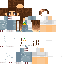
A female human skin with medium skin, wearing brown long hair dressed in a blue hoodie and brown pants, featuring a closed mouth.